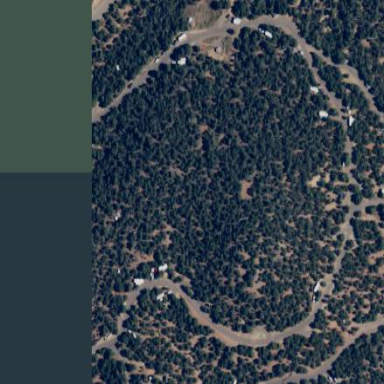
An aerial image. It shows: Campsite for tourism.